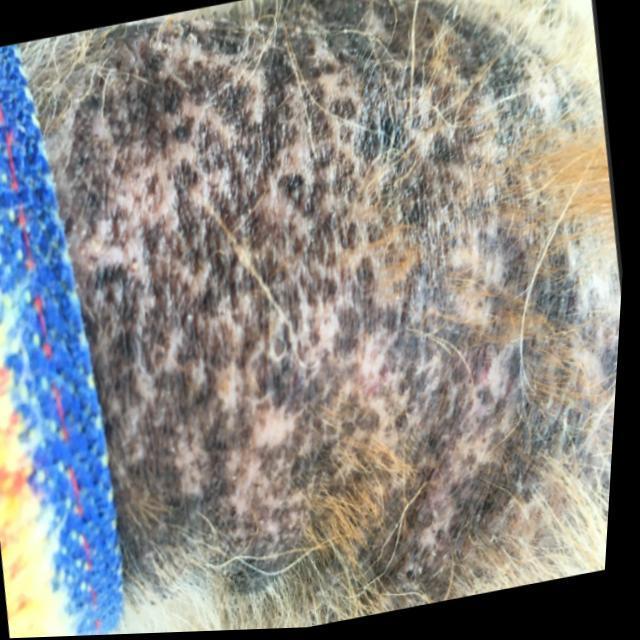
Canine demodicosis (Demodex mange) — caused by Demodex canis mites. Presents with alopecia, follicular papules, pustules, and comedones. Often localized on face and forelimbs.